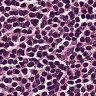
Metastatic tissue present: no